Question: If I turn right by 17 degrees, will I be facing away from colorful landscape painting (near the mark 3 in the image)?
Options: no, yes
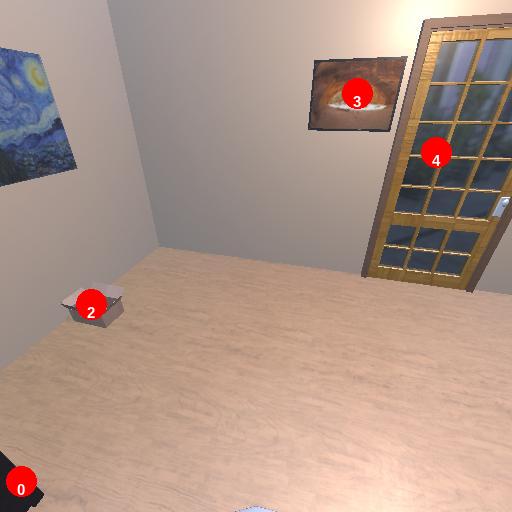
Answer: no